The trace is the raw vibration amplitude of a rotating bearing as a function of time. Diagnose the bearing from this image, choosing from: normal, inner_race, outer_race, ball.
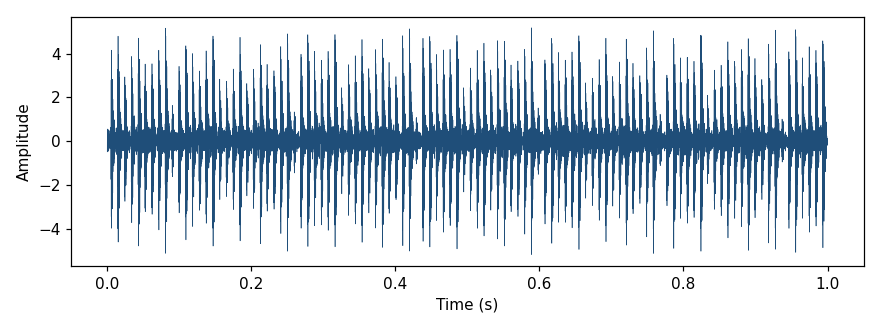
Answer: outer_race